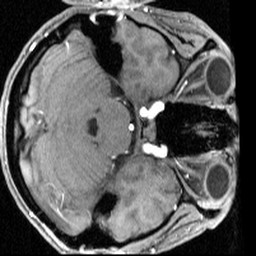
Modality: angio
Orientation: axial
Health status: ill
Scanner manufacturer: siemens
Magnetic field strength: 1.5 T
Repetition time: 0.039 s
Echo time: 0.00502 s